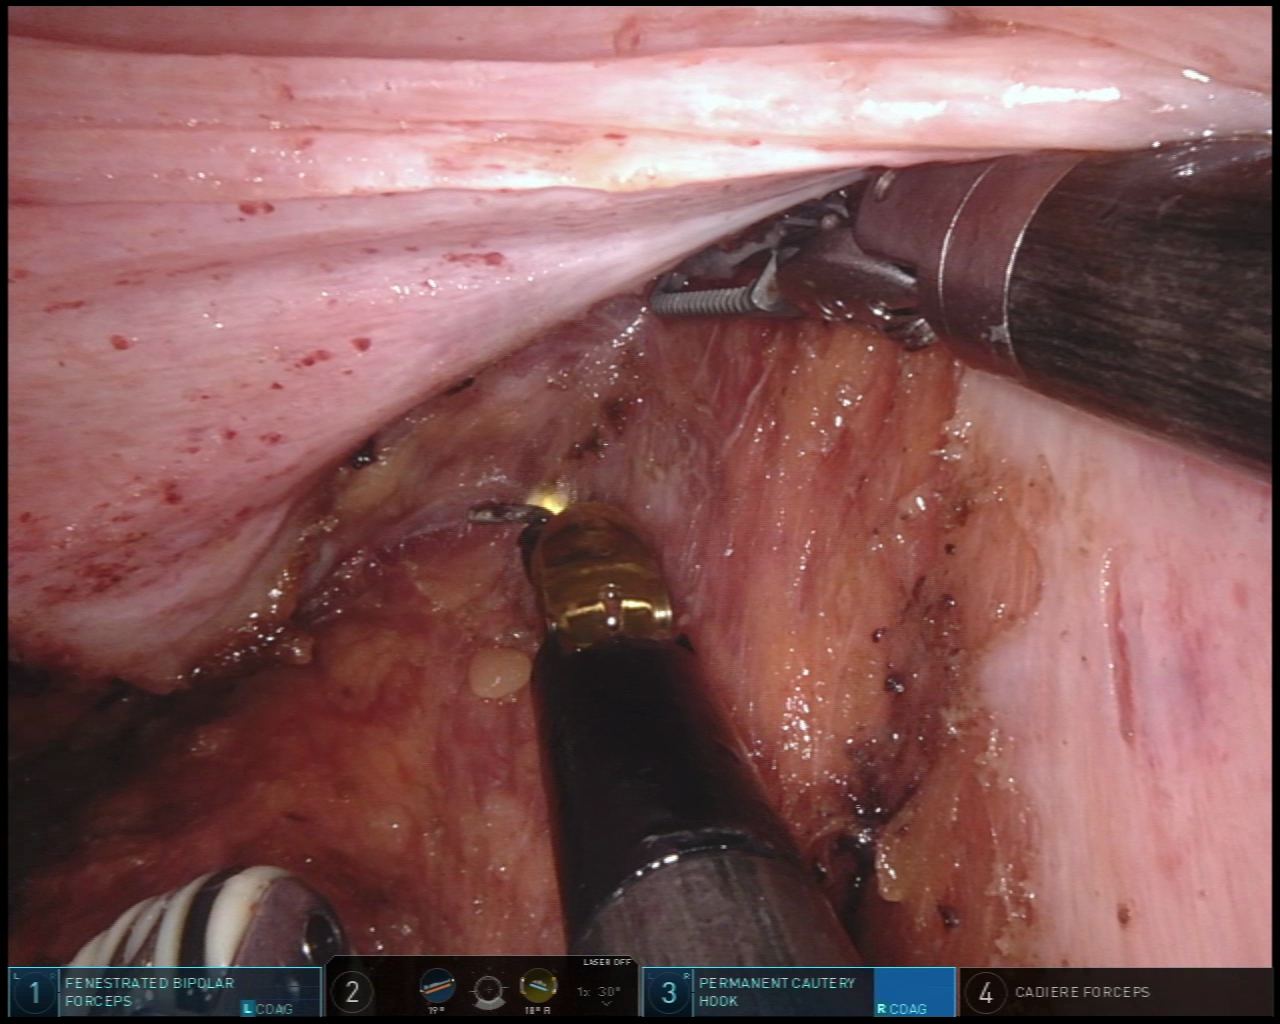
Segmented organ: vesicular_glands
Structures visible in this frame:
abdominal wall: no
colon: no
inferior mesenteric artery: no
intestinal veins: no
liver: no
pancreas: no
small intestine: no
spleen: no
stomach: no
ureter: no
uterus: no
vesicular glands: yes